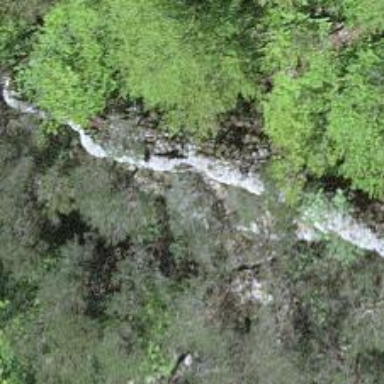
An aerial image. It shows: Cliff in nature.